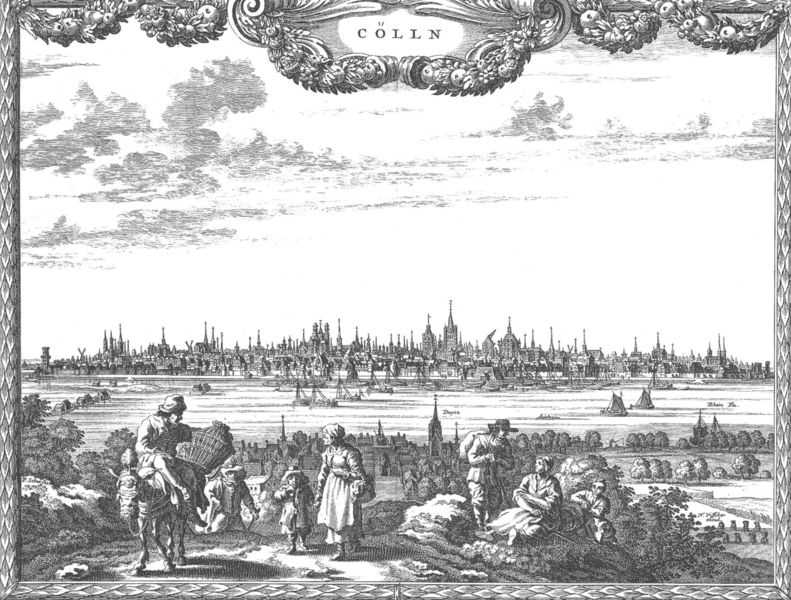
Titel: Cölln
Künstler: Pieter Schut
Institution: Köln, Stadtmuseum
Schlagwörter: baum, himmel, mann, wasser, wolken, bäume, fluss, landschaft, menschen, sitzen, stadt, frau, obst, weg, leute, ornament, brücke, gebüsch, familie, kind, spitzen, boot, boote, esel, schiff, schiffe, ansicht, grafik, korb, bauer, tor, kirchen, panorama, stadtansicht, türme, druck, radierung, stich, girlanden, tracht, wanderer, rucksack, kupferstich, rhein, köln, cölln, kölner stick, stich von köln am rhein, köllner münster stich, köln stadt zeichnung schwarz weiß landschaft alt